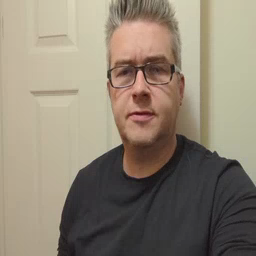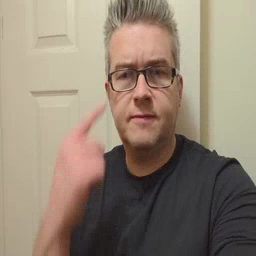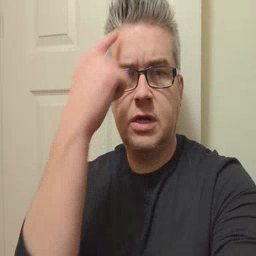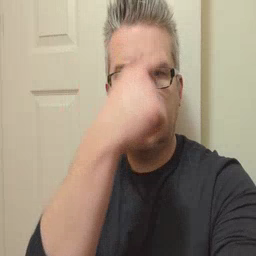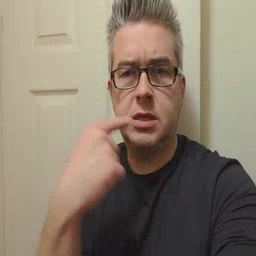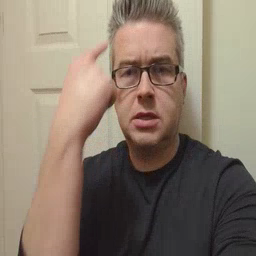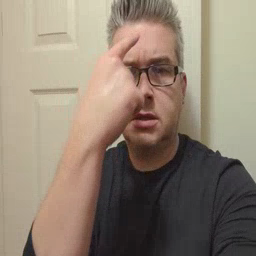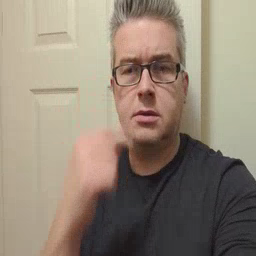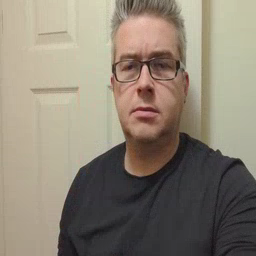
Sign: face